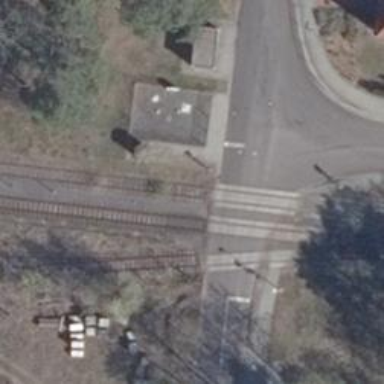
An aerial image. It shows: Level crossing along the railway.